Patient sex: M
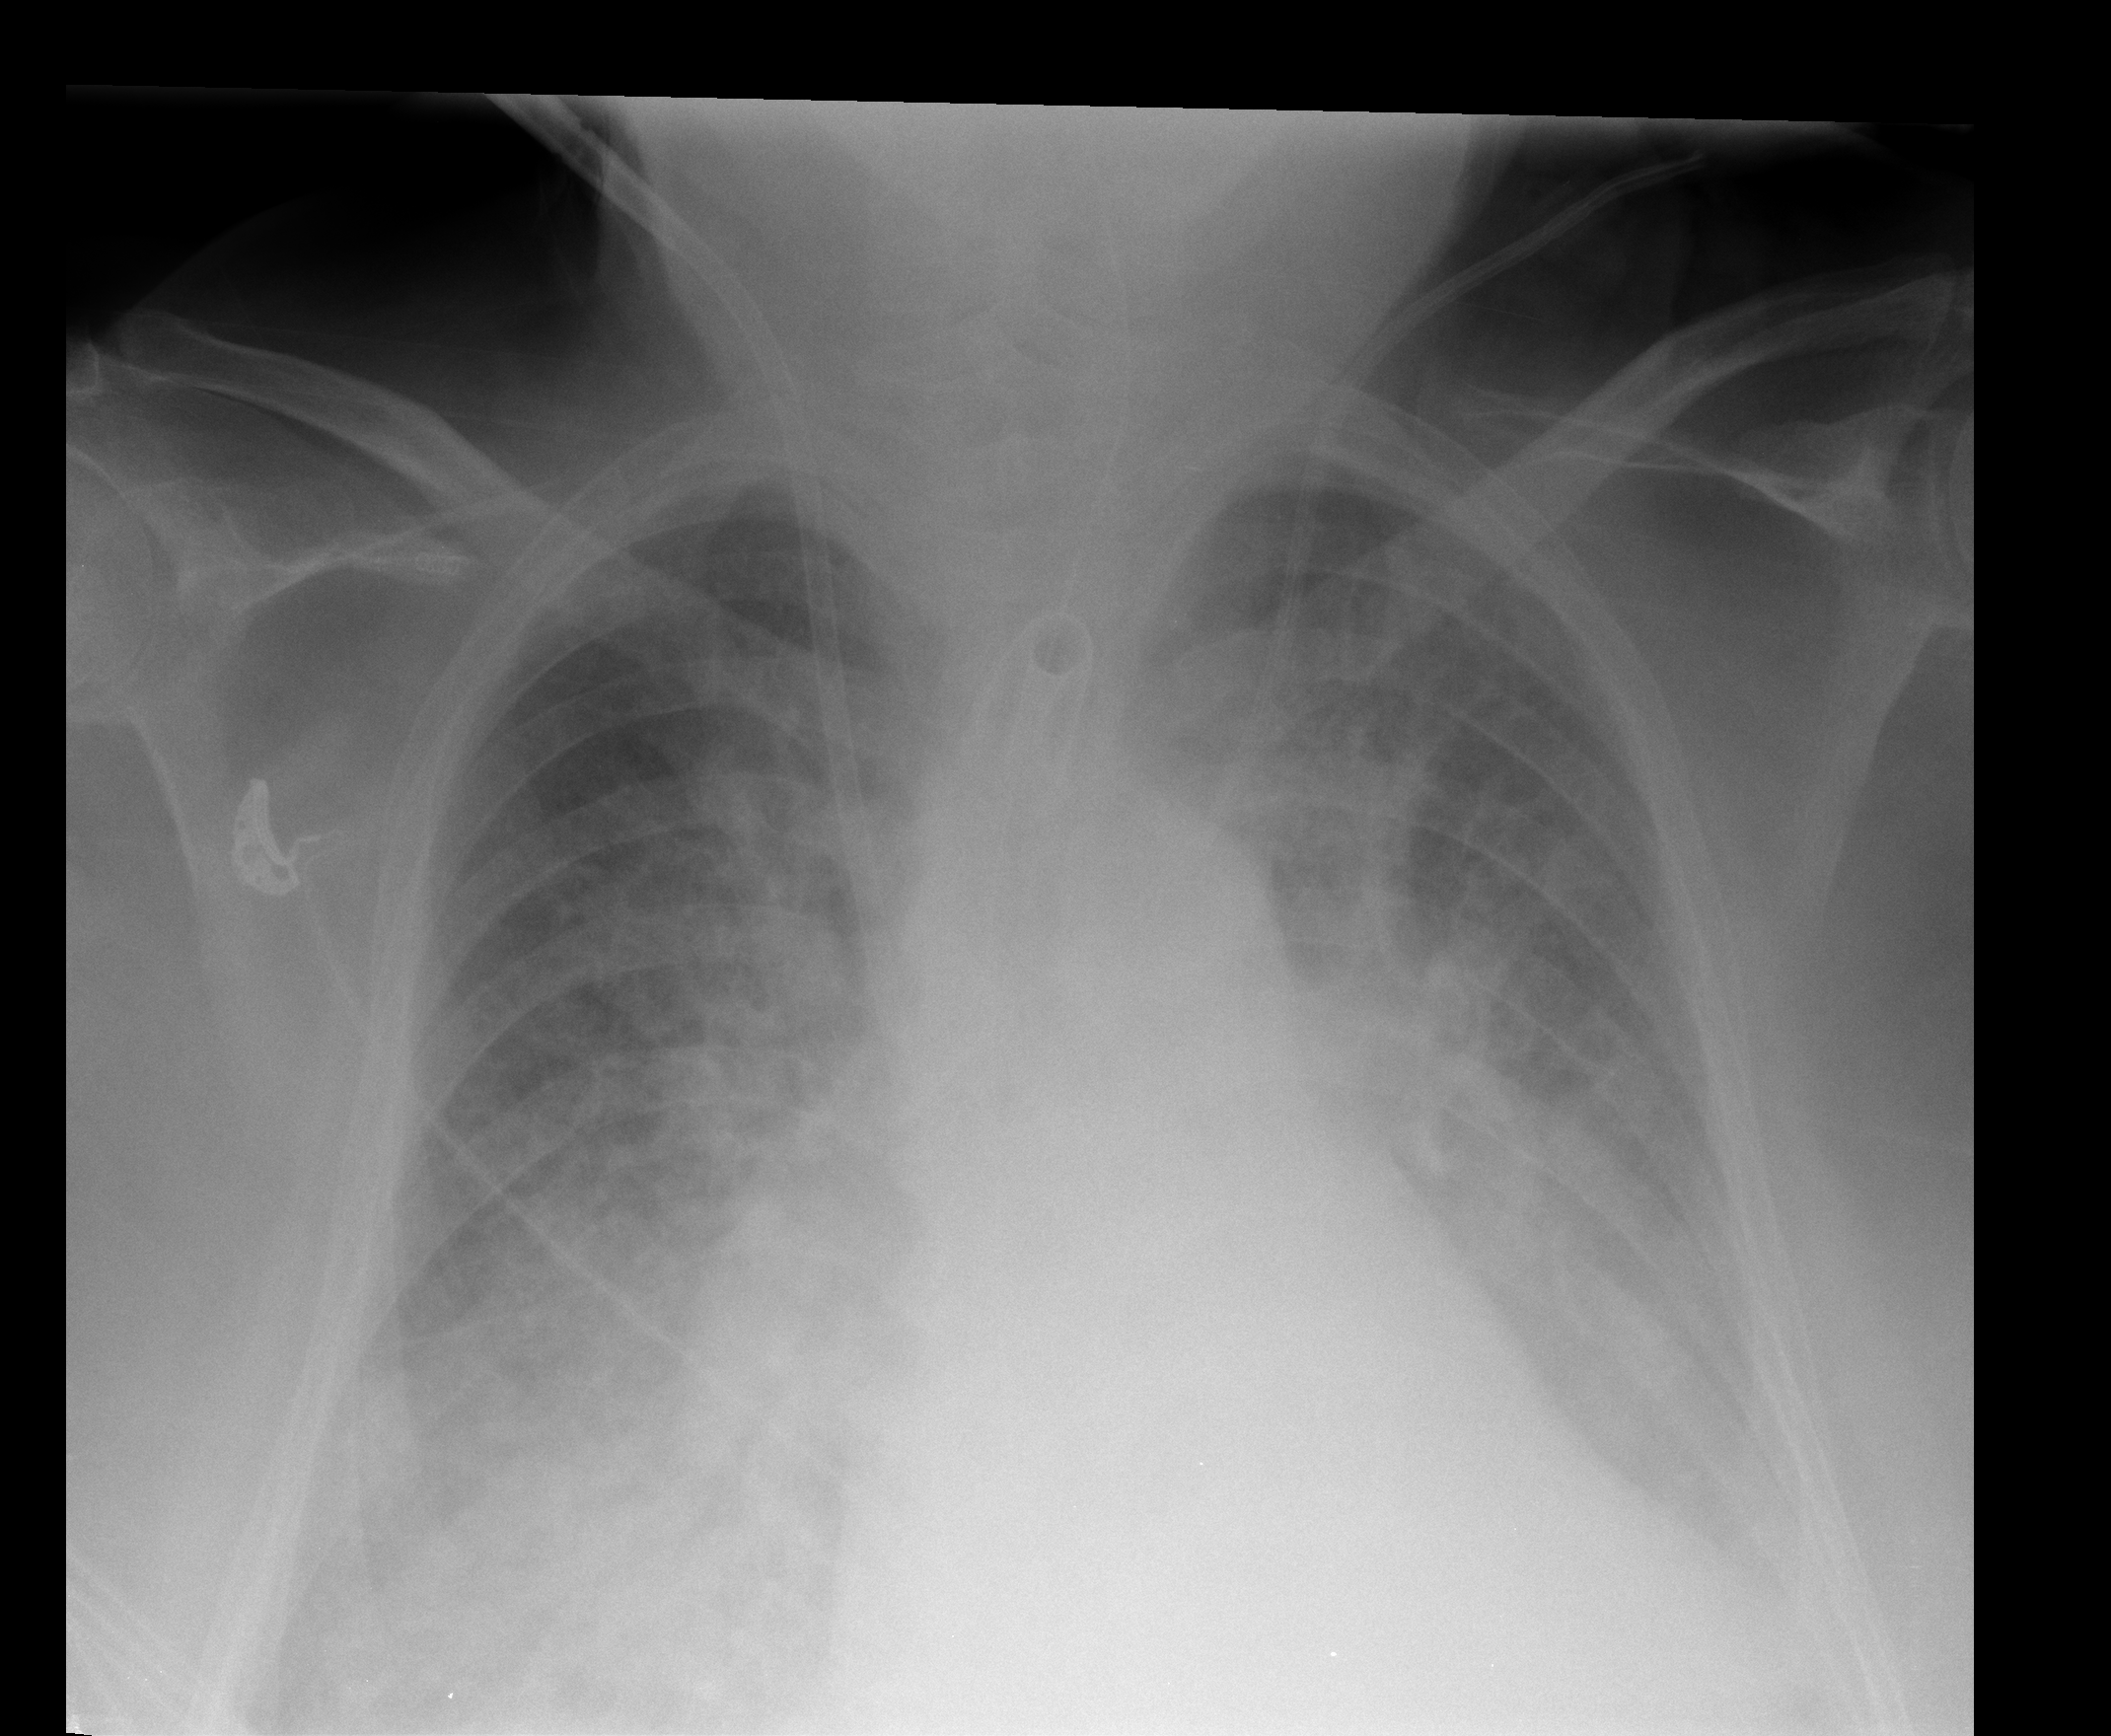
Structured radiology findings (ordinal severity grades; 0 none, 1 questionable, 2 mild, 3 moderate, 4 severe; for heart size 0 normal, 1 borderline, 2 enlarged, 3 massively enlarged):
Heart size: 0
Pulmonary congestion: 3
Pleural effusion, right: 2
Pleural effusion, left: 2
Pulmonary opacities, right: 3
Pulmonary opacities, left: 2
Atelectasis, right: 3
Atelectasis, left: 3